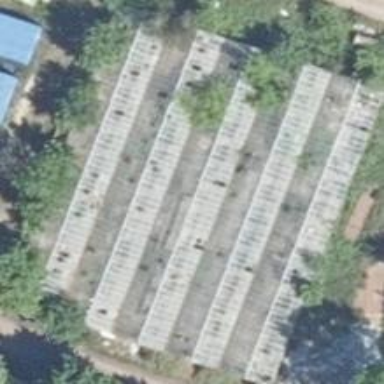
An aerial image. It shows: Greenhouse.